Question: How do i remove the window box from any java program. Because i want to make it look border-less. I know any jar files running on jre automatically gets a window like this. So i want to know if there is workaround about this.
Thanks in advance
here is a photo what i want to do exactly

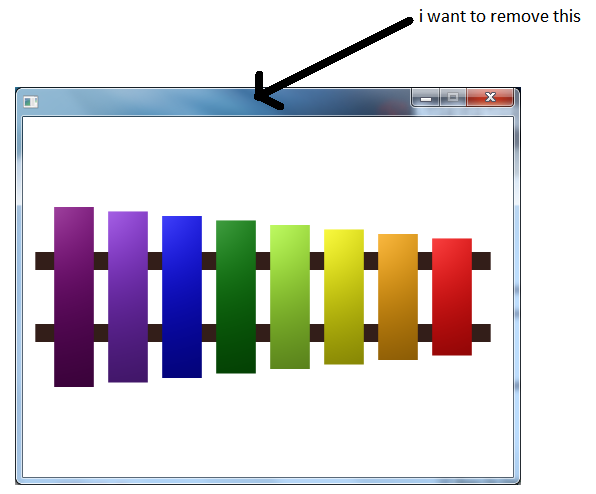
Answer: See <URL>
You could also use a 'JWindow' which is undecorated by default.
Check <URL> for example uses
If you remove the border, you become responsible for moving and resizing of the window...
This "basic" example demonstrates how to move a 'JWindow' with the mouse. This makes a "drag zone" around window which is 10 pixels wide.
Resizing would be similar process, but you need to decide in which direction to resize (ie it might need you to move the window when it's resized ;))
'''
import java.awt.Component;
import java.awt.Cursor;
import java.awt.EventQueue;
import java.awt.Point;
import java.awt.event.MouseAdapter;
import java.awt.event.MouseEvent;
import java.awt.event.WindowAdapter;
import java.awt.event.WindowEvent;
import javax.swing.JWindow;
import javax.swing.SwingUtilities;
import javax.swing.UIManager;
import javax.swing.UnsupportedLookAndFeelException;
public class TestMoveWindow {
public static void main(String[] args) {
new TestMoveWindow();
}
public TestMoveWindow() {
EventQueue.invokeLater(new Runnable() {
@Override
public void run() {
try {
UIManager.setLookAndFeel(UIManager.getSystemLookAndFeelClassName());
} catch (ClassNotFoundException | InstantiationException | IllegalAccessException | UnsupportedLookAndFeelException ex) {
}
JWindow window = new JWindow();
window.setSize(200, 200);
window.addWindowListener(new WindowAdapter() {
@Override
public void windowClosing(WindowEvent e) {
System.exit(0);
}
});
MouseAdapter mouseHandler = new MouseAdapter() {
private Point offset;
protected boolean isWithinBorder(MouseEvent e) {
Point p = e.getPoint();
Component comp = e.getComponent();
return p.x < 10 || p.y < 10 || p.x > comp.getWidth() - 10 || p.y > comp.getHeight() - 10;
}
@Override
public void mouseMoved(MouseEvent e) {
Component comp = e.getComponent();
if (isWithinBorder(e)) {
System.out.println("Move");
comp.setCursor(Cursor.getPredefinedCursor(Cursor.MOVE_CURSOR));
} else {
System.out.println("Default");
comp.setCursor(Cursor.getDefaultCursor());
}
}
@Override
public void mouseDragged(MouseEvent e) {
if (offset != null) {
Point pos = e.getLocationOnScreen();
int x = pos.x - offset.x;
int y = pos.y - offset.y;
System.out.println(x + "x" + y);
SwingUtilities.getWindowAncestor(e.getComponent()).setLocation(x, y);
}
}
@Override
public void mousePressed(MouseEvent e) {
if (isWithinBorder(e)) {
Point pos = e.getComponent().getLocationOnScreen();
offset = new Point(e.getLocationOnScreen());
offset.x -= pos.x;
offset.y -= pos.y;
}
}
};
window.getContentPane().addMouseListener(mouseHandler);
window.getContentPane().addMouseMotionListener(mouseHandler);
window.setLocationRelativeTo(null);
window.setVisible(true);
}
});
}
}
'''